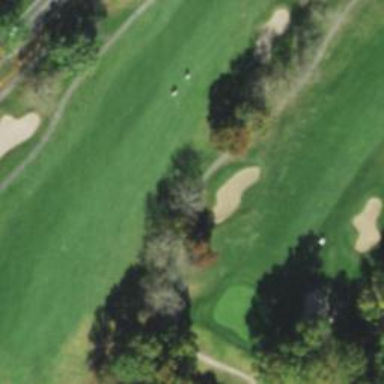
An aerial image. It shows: Golf fairway surrounded by grass.